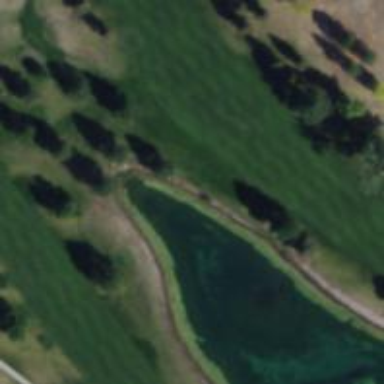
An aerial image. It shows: Water hazard on golf course.